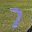
Label: 7